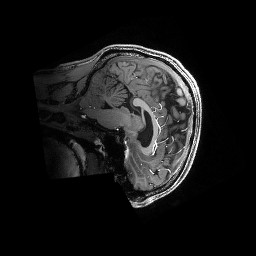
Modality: T1w
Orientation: sagittal
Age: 27
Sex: male
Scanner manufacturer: siemens
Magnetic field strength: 6.98 T
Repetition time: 3.1 s
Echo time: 0.00252 s